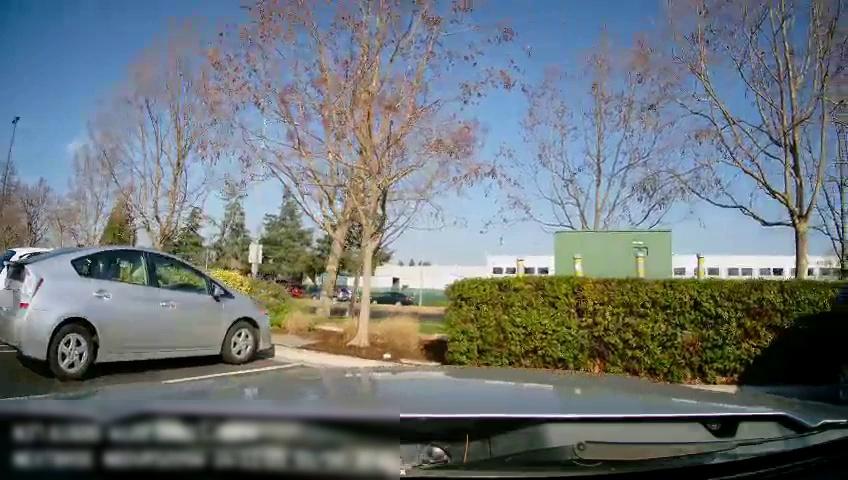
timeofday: Day
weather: Sunny
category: Drivable Space
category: Vehicles | Car
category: Vehicles | Car
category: Vehicles | Car
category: Vehicles | Car
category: Vehicles | Car